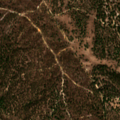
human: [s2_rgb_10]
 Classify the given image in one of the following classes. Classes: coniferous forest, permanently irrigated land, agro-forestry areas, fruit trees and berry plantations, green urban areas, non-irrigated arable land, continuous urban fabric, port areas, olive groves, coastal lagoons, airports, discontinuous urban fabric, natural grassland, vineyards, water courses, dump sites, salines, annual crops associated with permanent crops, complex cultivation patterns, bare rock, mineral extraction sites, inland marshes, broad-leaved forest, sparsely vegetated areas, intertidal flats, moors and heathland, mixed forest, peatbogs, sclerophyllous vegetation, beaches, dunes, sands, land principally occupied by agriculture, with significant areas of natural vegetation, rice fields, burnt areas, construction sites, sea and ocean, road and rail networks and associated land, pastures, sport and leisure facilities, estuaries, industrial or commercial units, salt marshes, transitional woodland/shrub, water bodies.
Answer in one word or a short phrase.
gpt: broad-leaved forest, mixed forest